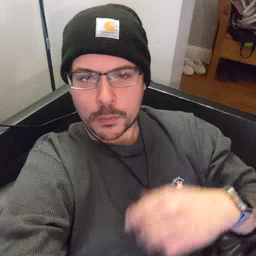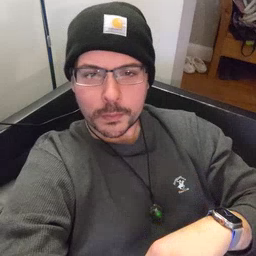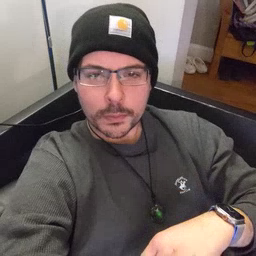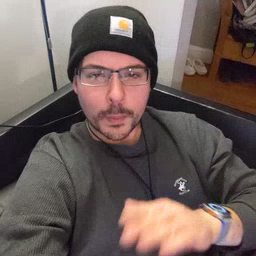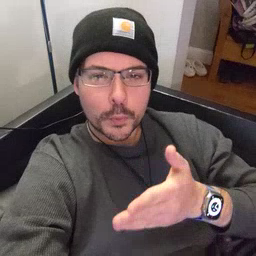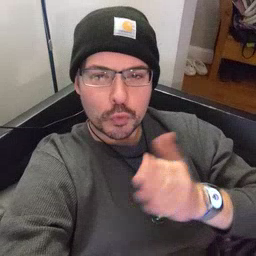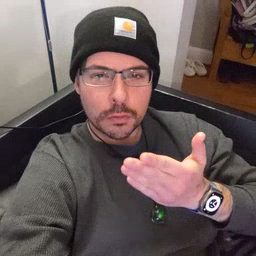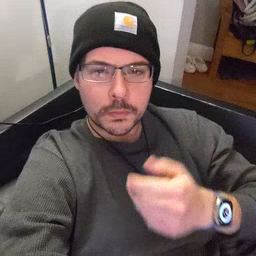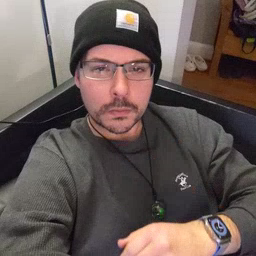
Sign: book